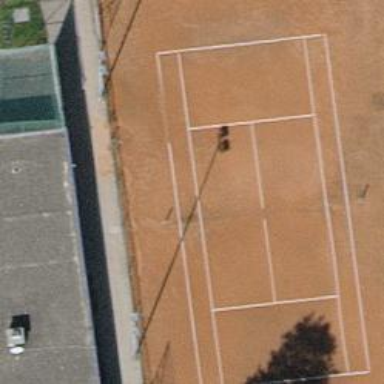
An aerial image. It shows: Tennis court on the leisure land pitch.